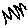
Label: zigzag